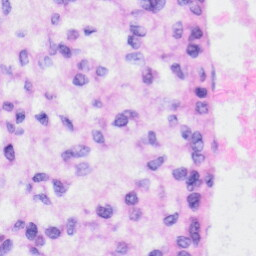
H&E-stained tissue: Liver